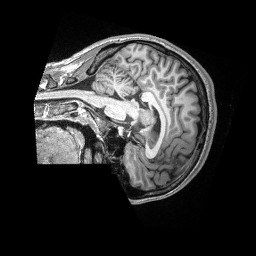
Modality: T1w
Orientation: sagittal
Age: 19
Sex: male
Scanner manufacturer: siemens
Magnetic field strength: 3 T
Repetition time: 2.3 s
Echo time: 0.00308 s